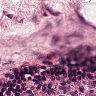
Metastatic tissue present: no